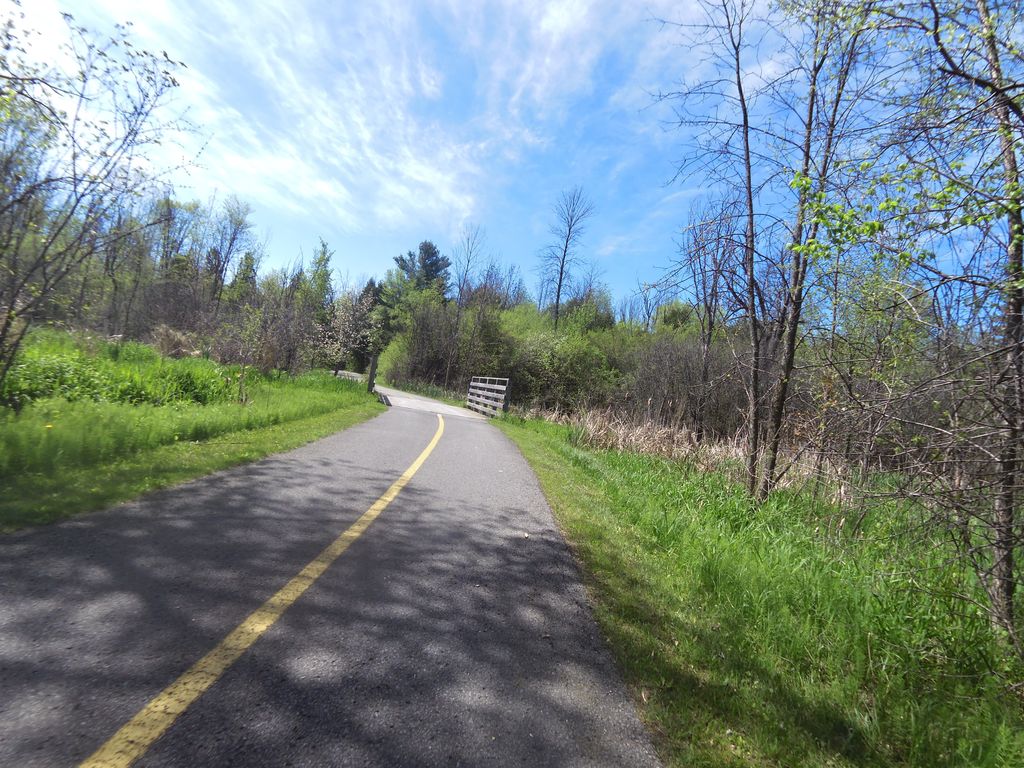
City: ottawa-gatineau